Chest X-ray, PA view. Patient: 29 years old, sex F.
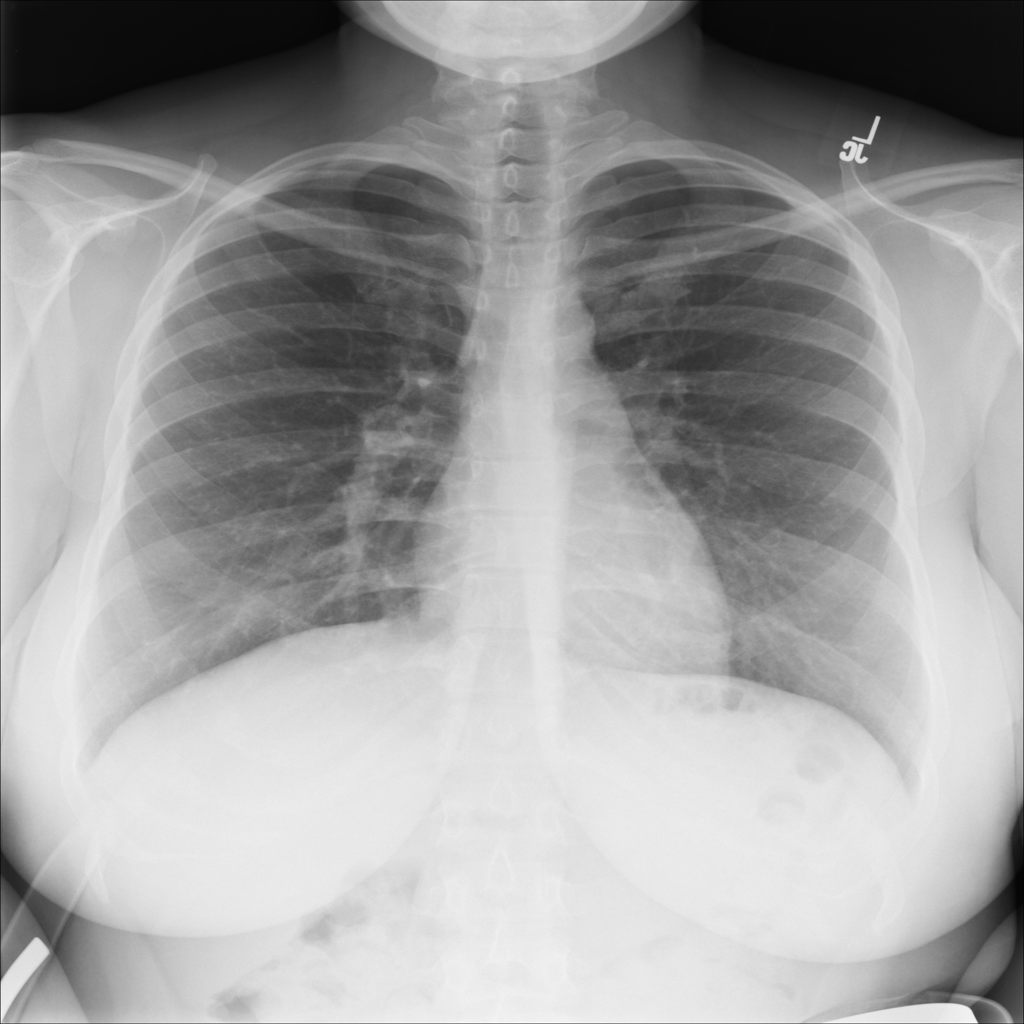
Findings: No Finding